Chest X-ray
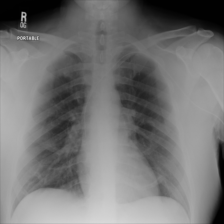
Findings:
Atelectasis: negative
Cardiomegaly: negative
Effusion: negative
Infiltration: negative
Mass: negative
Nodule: negative
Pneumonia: negative
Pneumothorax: negative
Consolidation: negative
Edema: negative
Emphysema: negative
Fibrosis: negative
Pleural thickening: negative
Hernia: negative